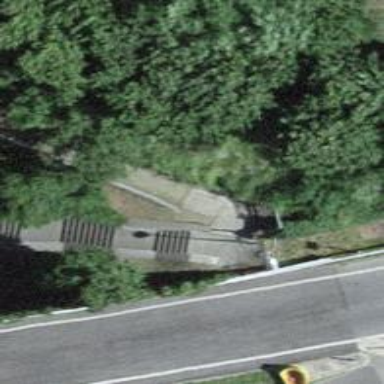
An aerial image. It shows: Set of steps on the road.